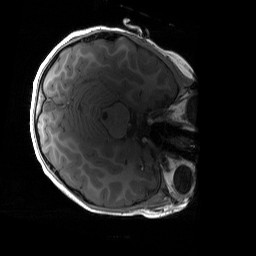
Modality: T1w
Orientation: axial
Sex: male
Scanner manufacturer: siemens
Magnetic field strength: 3 T
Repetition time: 1.9 s
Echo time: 0.00243 s